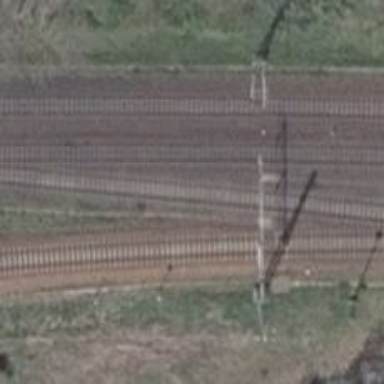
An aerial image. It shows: Railway track with contact lines for electrification.